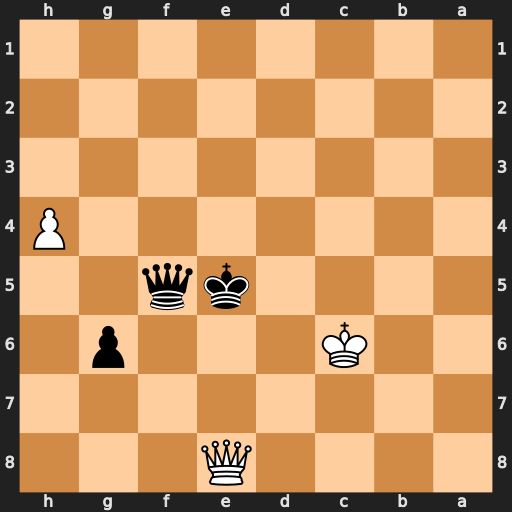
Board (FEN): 4Q3/8/2K3p1/4kq2/7P/8/8/8
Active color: b
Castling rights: -
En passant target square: -
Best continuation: Qe6+ Qxe6+ Kxe6